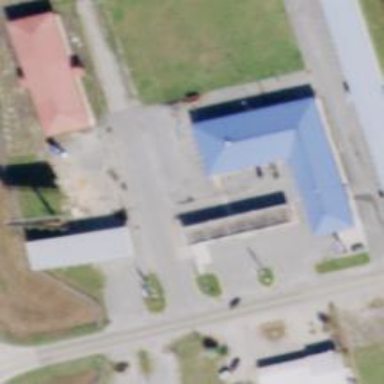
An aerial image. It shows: Convenience shop.